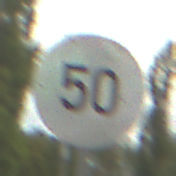
Verkehrszeichen: Geschwindigkeit50
Umgebung: Outdoor, Suburban
Tageszeit: MorningAfternoon
Wetter: PartlyCloudy
Licht: Natural
Jahreszeit: NotSpecified
Kontrast: LowContrast